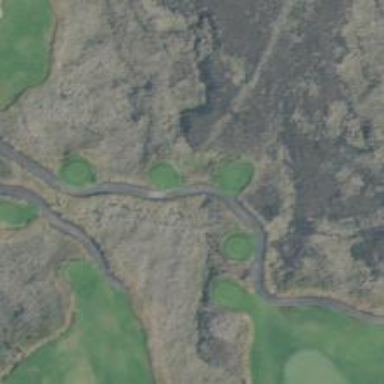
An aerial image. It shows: Pathway for golfing.